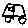
Label: car